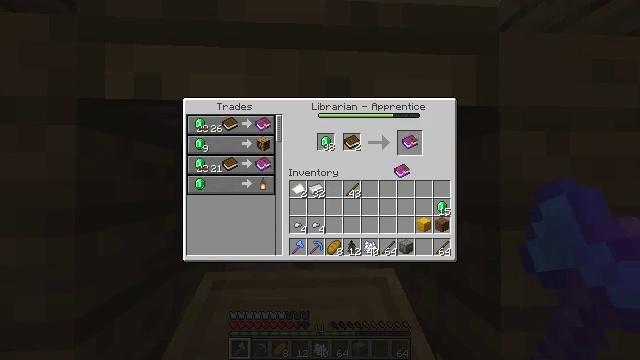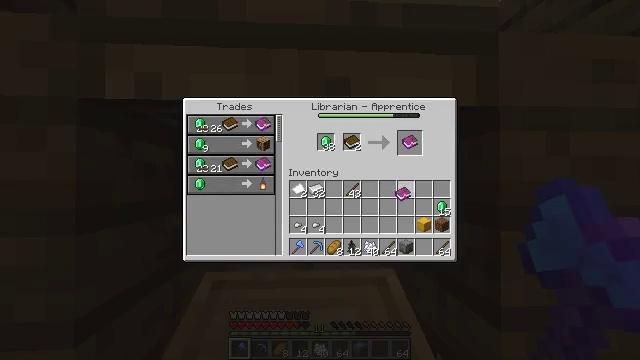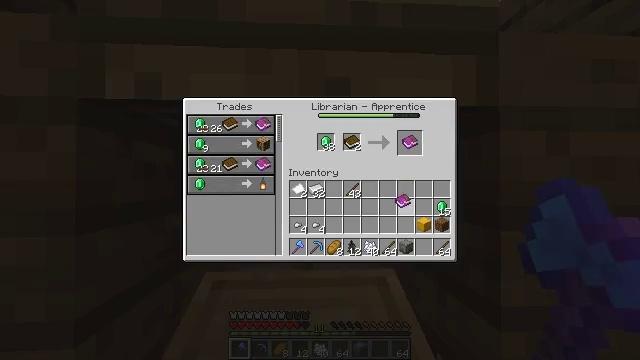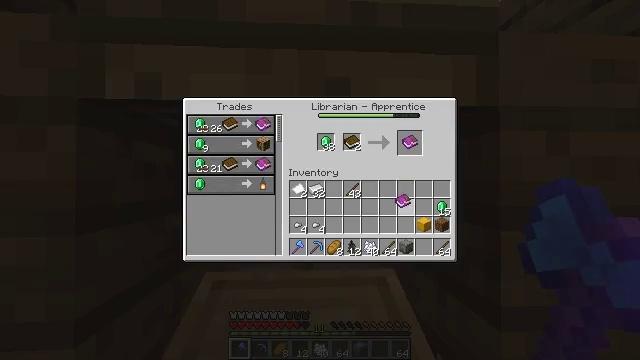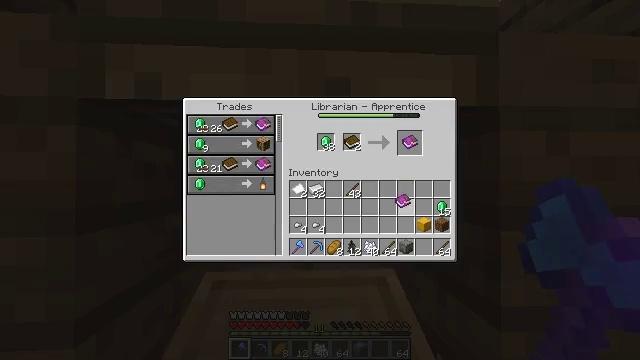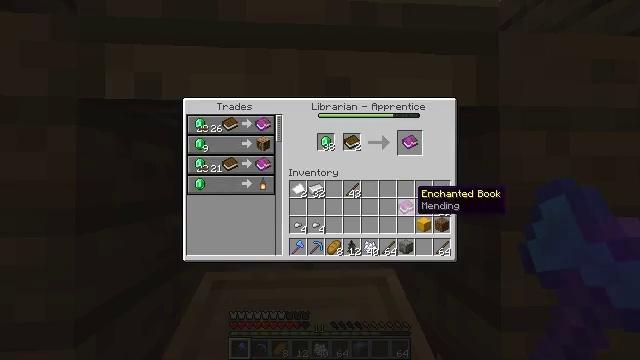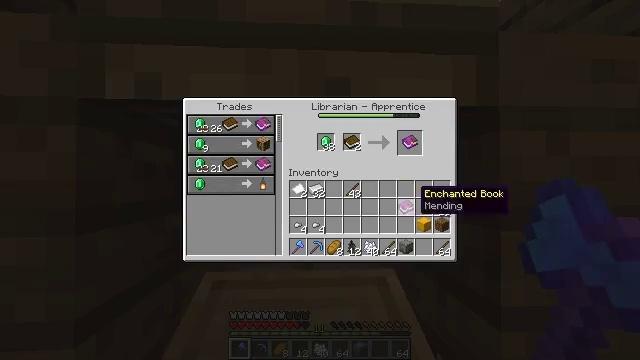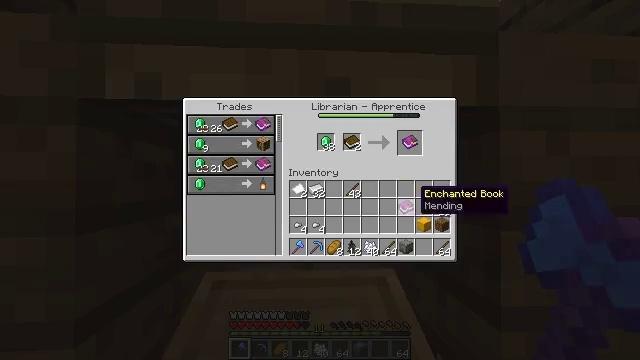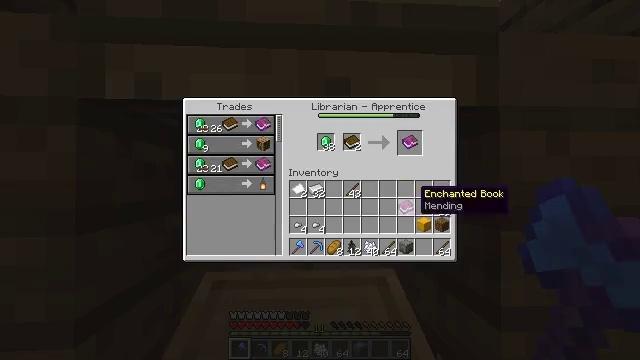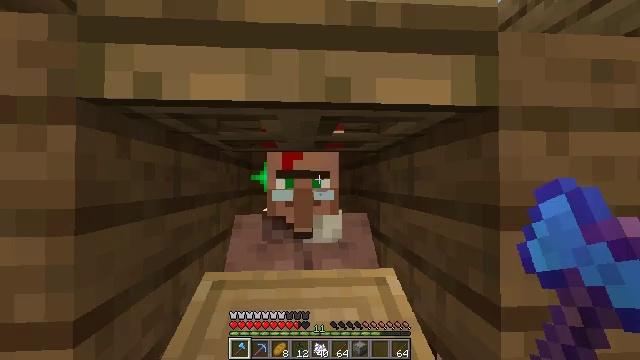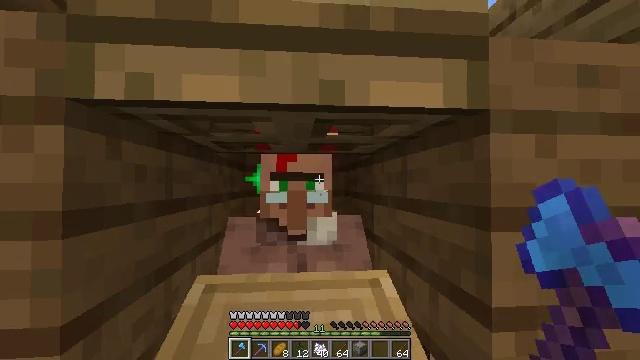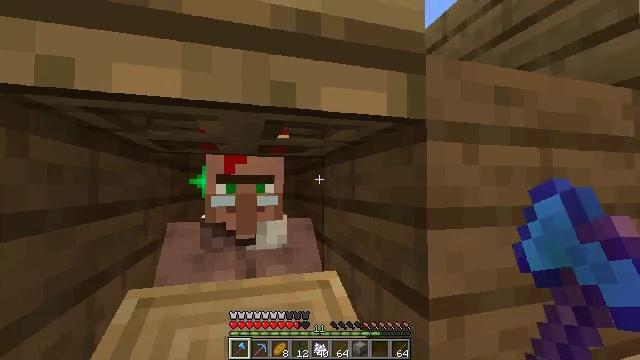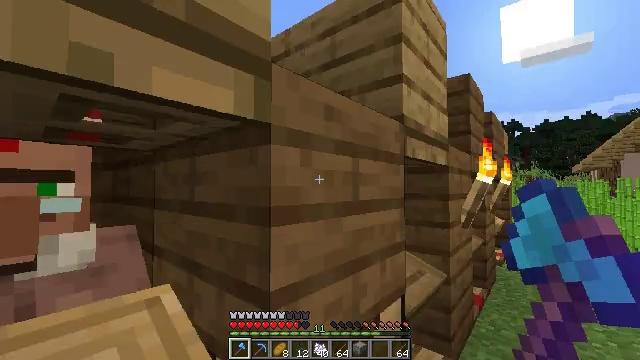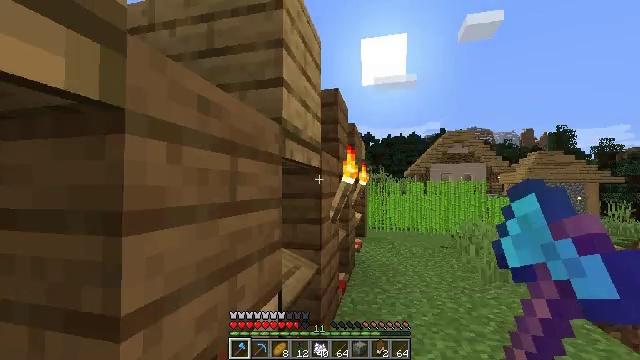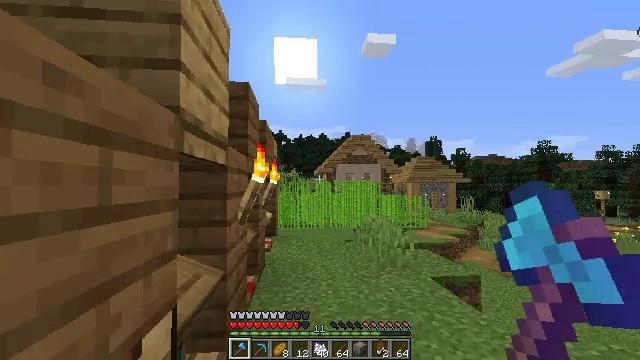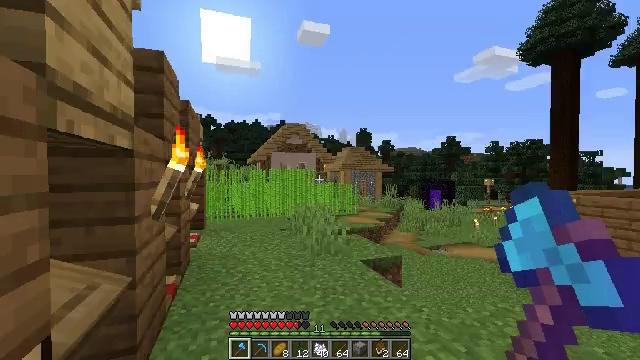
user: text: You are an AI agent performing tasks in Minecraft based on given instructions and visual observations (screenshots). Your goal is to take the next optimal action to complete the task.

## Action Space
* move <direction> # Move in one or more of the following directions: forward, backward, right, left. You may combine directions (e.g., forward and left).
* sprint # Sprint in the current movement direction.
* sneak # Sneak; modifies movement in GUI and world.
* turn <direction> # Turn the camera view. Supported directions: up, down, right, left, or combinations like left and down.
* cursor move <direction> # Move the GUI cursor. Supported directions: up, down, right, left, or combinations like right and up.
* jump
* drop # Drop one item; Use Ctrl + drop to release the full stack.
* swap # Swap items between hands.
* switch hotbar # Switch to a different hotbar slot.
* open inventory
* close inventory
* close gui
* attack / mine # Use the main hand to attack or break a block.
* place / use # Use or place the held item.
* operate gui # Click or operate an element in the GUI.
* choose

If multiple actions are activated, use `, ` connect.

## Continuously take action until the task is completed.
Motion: motion action
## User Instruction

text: Create diamond boots using the crafting table.
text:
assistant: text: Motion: cursor move down, open gui
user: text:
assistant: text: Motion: cursor move down, operate gui
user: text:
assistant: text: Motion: operate gui
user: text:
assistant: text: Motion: operate gui
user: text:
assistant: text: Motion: cursor move right
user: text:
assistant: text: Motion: no_op
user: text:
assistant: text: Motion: no_op
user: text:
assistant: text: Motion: no_op
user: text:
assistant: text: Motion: no_op
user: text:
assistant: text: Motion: turn right, close gui
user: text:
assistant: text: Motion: turn right
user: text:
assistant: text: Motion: turn right
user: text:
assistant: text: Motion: turn right
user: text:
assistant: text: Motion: move forward, turn right
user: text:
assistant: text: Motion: move forward, turn right and down
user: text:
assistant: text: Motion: move forward, turn right and down
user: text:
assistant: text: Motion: move forward, turn right and down
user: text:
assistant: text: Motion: move forward, turn right and down
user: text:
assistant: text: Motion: move forward, sprint, turn right and down
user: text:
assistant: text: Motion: move forward, sprint, turn right
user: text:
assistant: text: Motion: move forward, sprint
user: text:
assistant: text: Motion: move forward, sprint
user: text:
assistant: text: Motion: move forward, sprint
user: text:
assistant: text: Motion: move forward, sprint
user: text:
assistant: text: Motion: move forward, sprint
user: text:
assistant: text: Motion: move forward, sprint, turn left and down
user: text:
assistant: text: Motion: move forward, sprint, turn down
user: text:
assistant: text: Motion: move forward, sprint
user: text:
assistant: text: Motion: move forward, sprint
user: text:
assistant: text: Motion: move forward, sprint